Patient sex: M
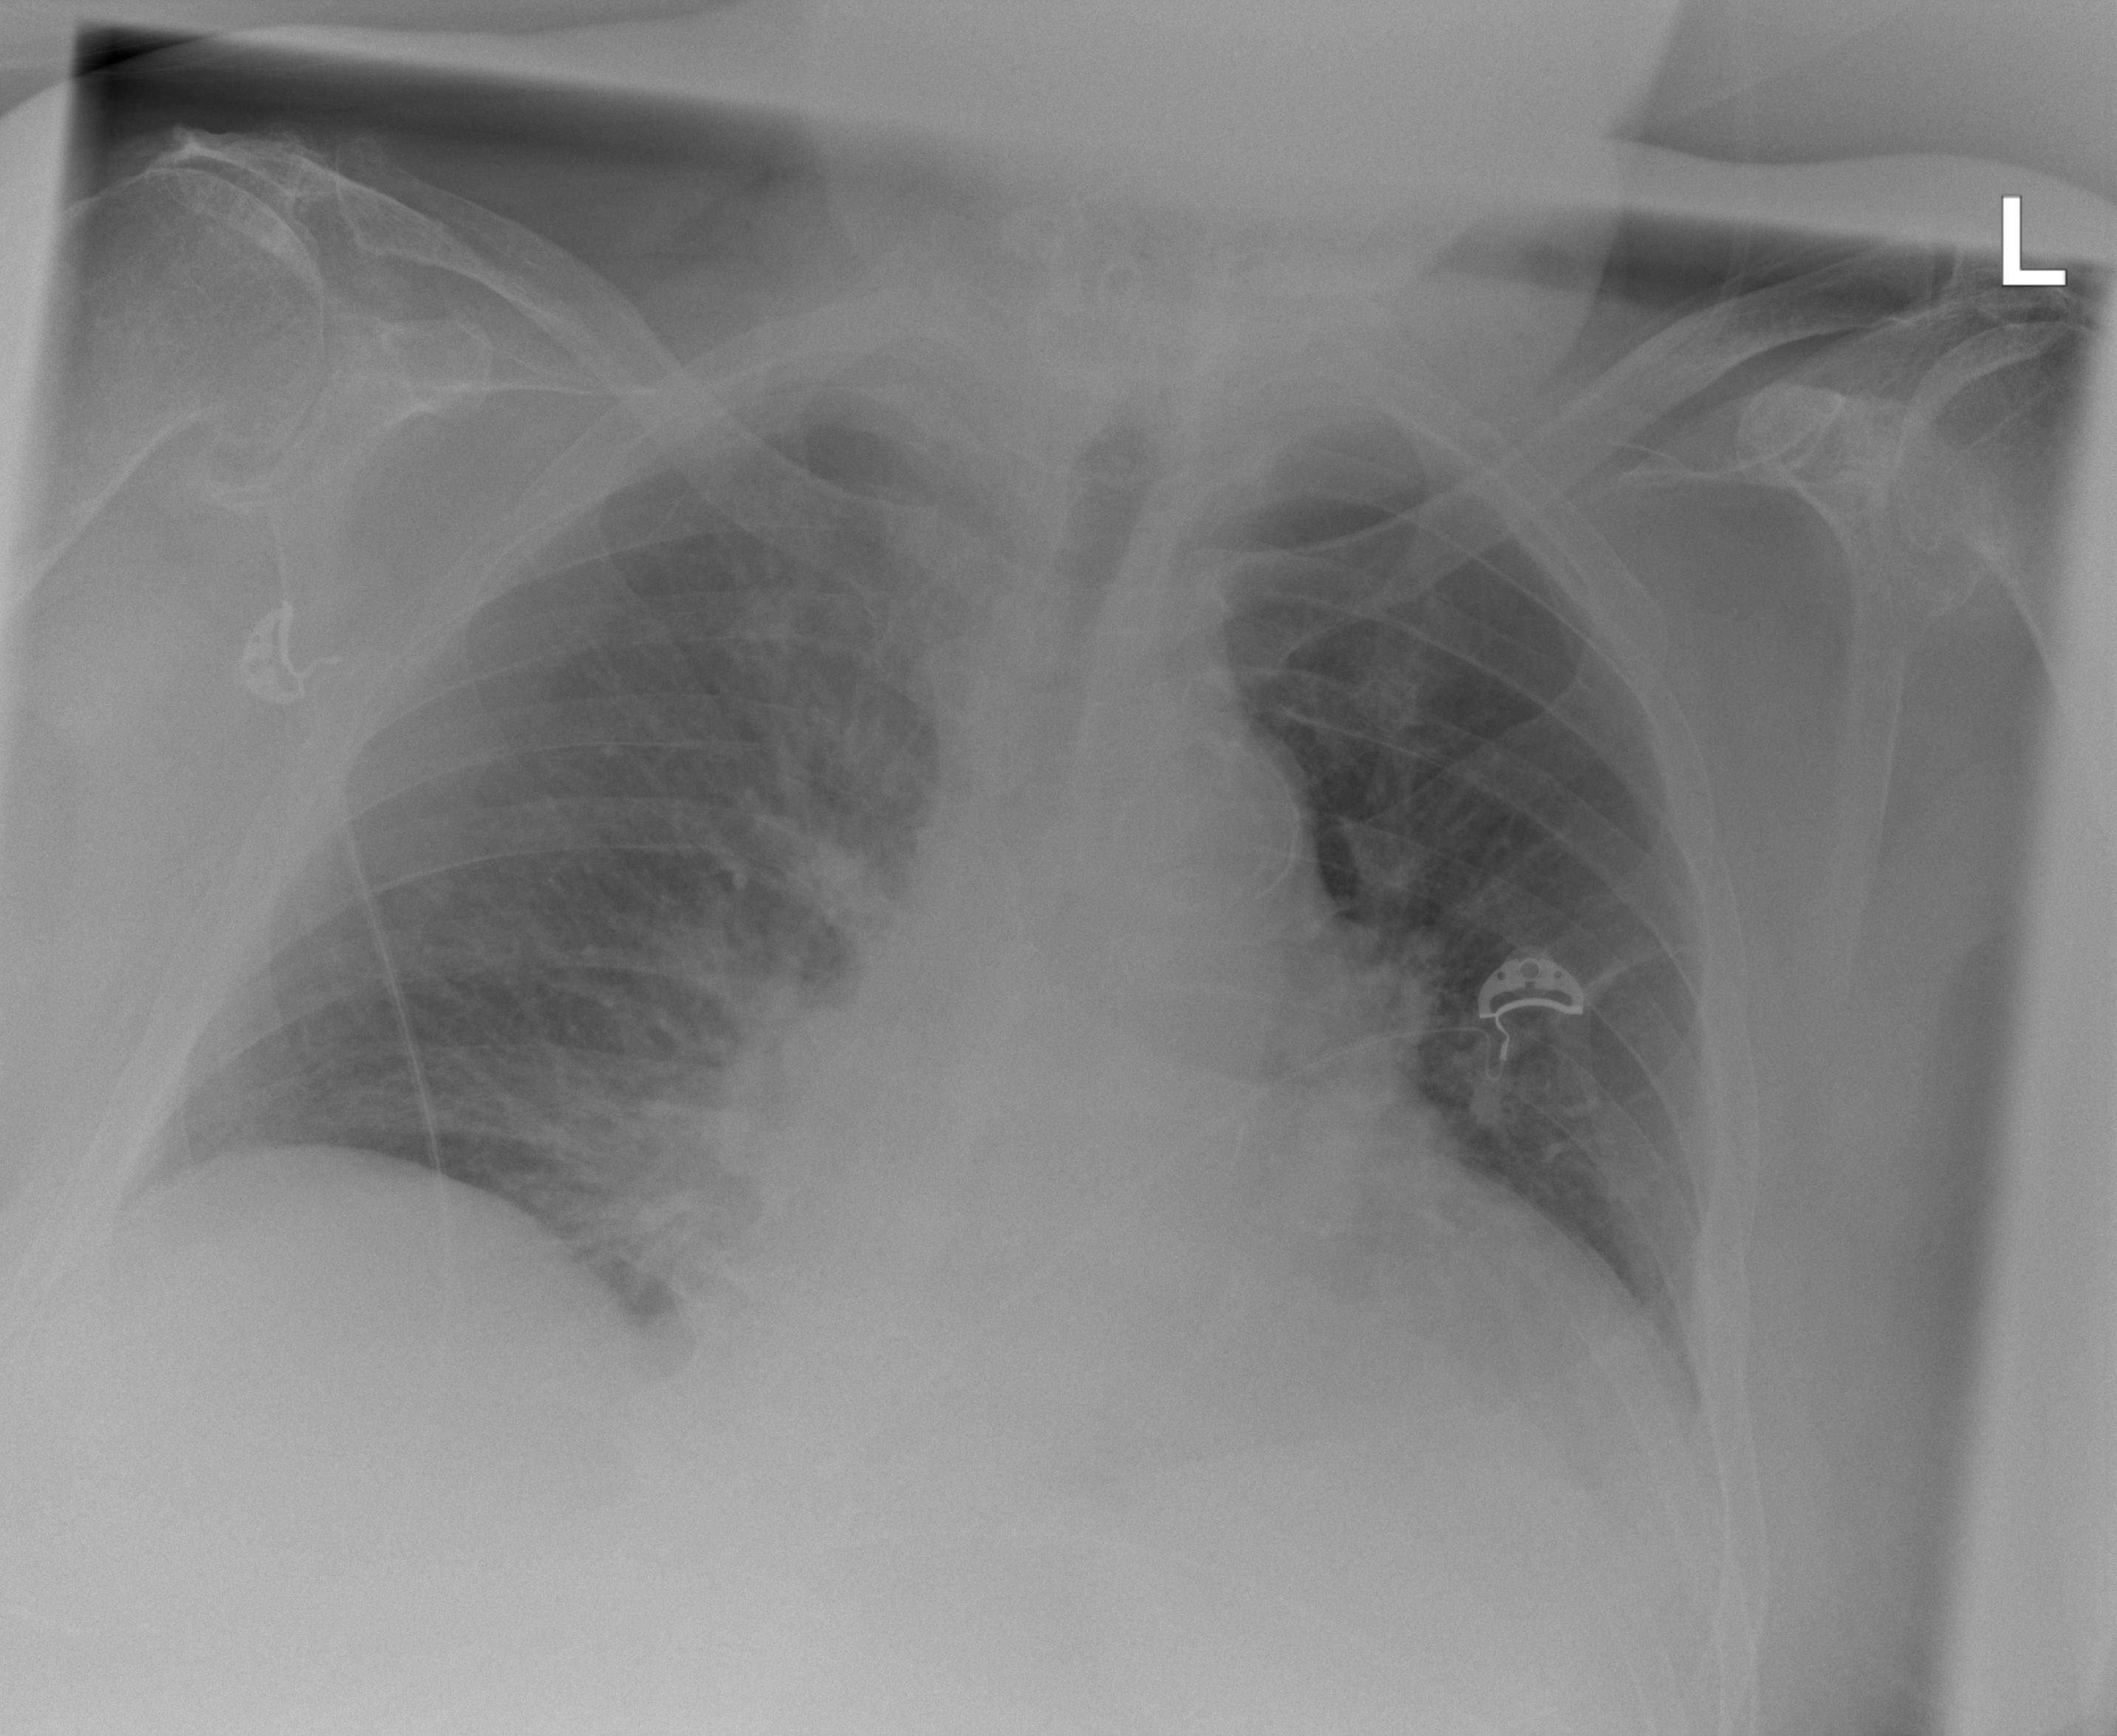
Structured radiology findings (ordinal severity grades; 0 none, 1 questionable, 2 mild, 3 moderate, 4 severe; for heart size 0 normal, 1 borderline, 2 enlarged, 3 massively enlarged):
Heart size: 1
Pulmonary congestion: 2
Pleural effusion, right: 0
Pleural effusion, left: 2
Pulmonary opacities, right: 2
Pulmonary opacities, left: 0
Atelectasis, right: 2
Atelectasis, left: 2